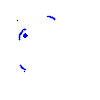
Particle: kaon